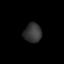
Tissue: lung
Cell type: Endothelial cells
Senescence score: 0.5855
Nuclear area (px): 333
Mean DAPI intensity: 53.297